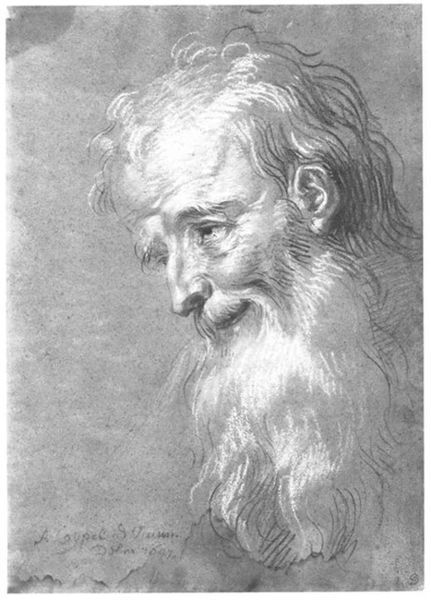
Titel: Kopf eines bärtigen alten Mannes
Künstler: Antoine Coypel
Standort: Karlsruhe
Institution: Staatliche Kunsthalle Karlsruhe
Schlagwörter: dunkel, feder, gemälde, gott, himmel, kopf, mann, schatten, weiß, wolken, aquarell, ausschnitt, frisur, grau, haar, hell, hintergrund, kreide, licht, mund, nase, ohr, pastell, profil, schwarz, skizze, stirn, zeichnung, blick, malerei, alt, bart, schnurrbart, arm, augen, barock, blass, bärtig, falten, gesicht, lang, mensch, vollbart, bild, bildnis, herr, portrait, porträt, signatur, spiegelung, auge, haare, vater, augenbrauen, lippen, locken, ohren, potrait, renaissance, sanft, schön, lächeln, schrift, seitlich, wangen, wellen, papier, ruhe, italien, alter mann, studie, grafik, graphik, linien, weis, rand, stille, falte, detail, brauen, datum, glanz, glatze, seitenansicht, melancholie, melancholisch, nachdenklich, sinnieren, wange, augenbraue, dreiviertelprofil, selbstporträt, geneigt, freude, striche, umriss, name, knochen, lachen, adam, alter, greis, unterschrift, denken, linie, kohle, plastisch, druck, schwarz-weiss, radierung, stich, hakennase, seite, text, strich, beschriftung, selbstbildnis, bleistift, buschig, kohlezeichnung, pupille, stift, grinsen, art, flecken, wangenknochen, halbprofil, hubi, seitenprofil, jesus, bleich, heiliger, fleckig, fröhlich, muschel, dürer, freundlich, gütig, opa, prophet, shwarz, silbrig, rötel, gucken, weise, neigen, lacht, verrückt, gewellt, demut, nett, gutmütig, liebevoll, glücklich, michelangelo, leonardo, da vinci, zeichnug, wasserflecken, großvater, kohlezeichnug, gehöht, apostel, weißhöhung, bellini, abraham, rauschebart, behaart, zufrieden, bärtiger mann, schattten, augenlid, gnade, güte, schmunzeln, aler, schwarzweis, beschützer, disegno, flecien, lange, senior, lächelt, mann bart, onkel, mann mit bart, rückschau, wasserschaden, apier, krähenfüße, bollbart, neigend, weißer bart, milde, weihnachtsmann, o, 9, krummnase, 1607, mnud, 90, coypel, 1997, proifil, apopstel, apostel#, greis#, konochen, 1697, kreoide, wiesheit, weiss gehoben, sutdie, feskoi, kohlöe, seitprofil, protrait von rechts, verständnis, herabgucken, verständnisvoll